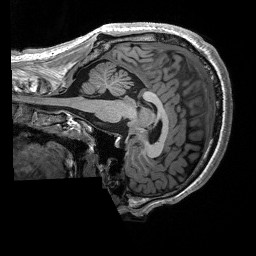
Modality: T1w
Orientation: sagittal
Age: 23
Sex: male
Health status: healthy
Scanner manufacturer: siemens
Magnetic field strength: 3 T
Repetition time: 2.53 s
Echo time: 0.00227 s